Question: '''
$s3list = Get-S3Bucket | Select-Object BucketName, CreationDate
foreach ($item in $s3list) {
$s3bucket = $item.bucketname
Get-S3BucketTagging -BucketName $s3bucket
}
'''
The above code is incorrect.
'Get-S3Bucket' creates two objects, they are 'BucketName' and 'CreationDate'.
'Get-S3BucketTagging' also creates two objects 'Key' and 'Value'.
How do I write this to display in CSV file so the output looks like:

*Each BucketName associated with multiple keys and values.
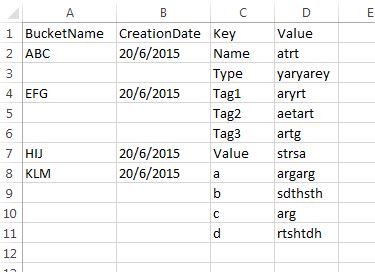
Answer: You need to format your data so that one object at the output will be one row in your CSV. Since you have one object of 'S3Bucket' and several corresponding 'S3BucketTagging' objects, you can run foreach loop against the latter and create one custom object containing data from both.
'''
$s3list = Get-S3Bucket | Select-Object BucketName, CreationDate
foreach ($item in $s3list) {
$s3bucket = $item.bucketname
$s3tags=Get-S3BucketTagging -BucketName $s3bucket
foreach ($tag in $s3tags) {
new-object PSObject -property @{
"BucketName"=$item.bucketname;
"CreationDate"=$item.creationdate;
"Key"=$tag.key;
"Value"=$tag.value
} # this puts the newly created object to output
}
}
'''
You can use the output of this script blick to pipe into 'Export-CSV' with required parameters. Note though, the two leftmost columns won't be "grouped", so that subsequent rows would hvae blanks, you'll have to post-process the CSV.